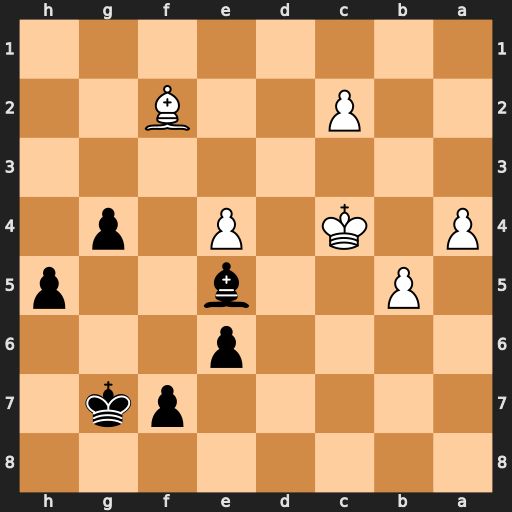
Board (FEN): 8/5pk1/4p3/1P2b2p/P1K1P1p1/8/2P2B2/8
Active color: b
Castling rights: -
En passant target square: -
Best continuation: g3 Bxg3 Bxg3